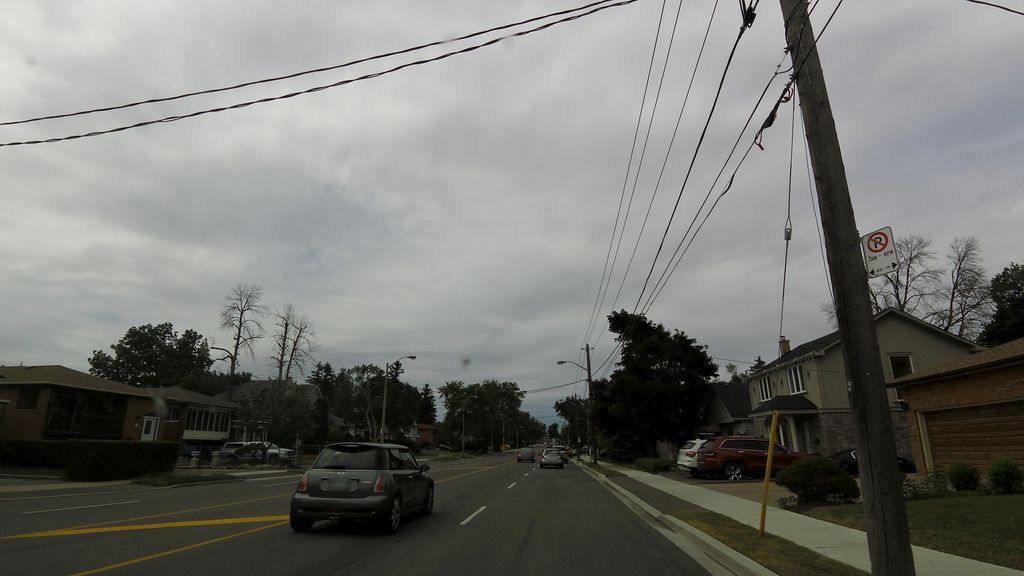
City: toronto